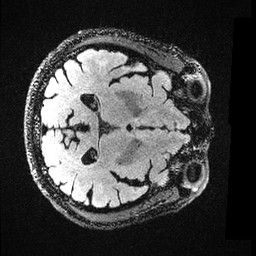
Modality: FLAIR
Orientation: axial
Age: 64
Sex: male
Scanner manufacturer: ge
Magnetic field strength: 3 T
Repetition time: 4.802 s
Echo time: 0.117 s